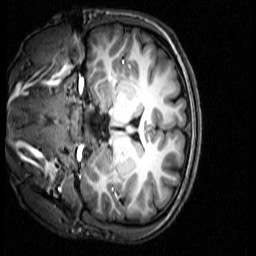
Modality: T1w
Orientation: coronal